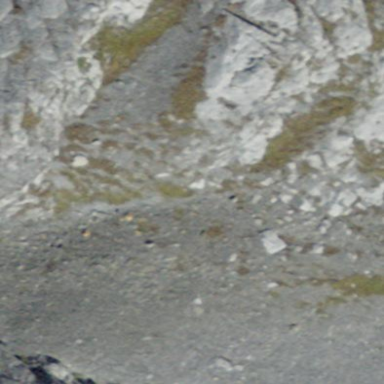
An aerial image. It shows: Scree landscape.